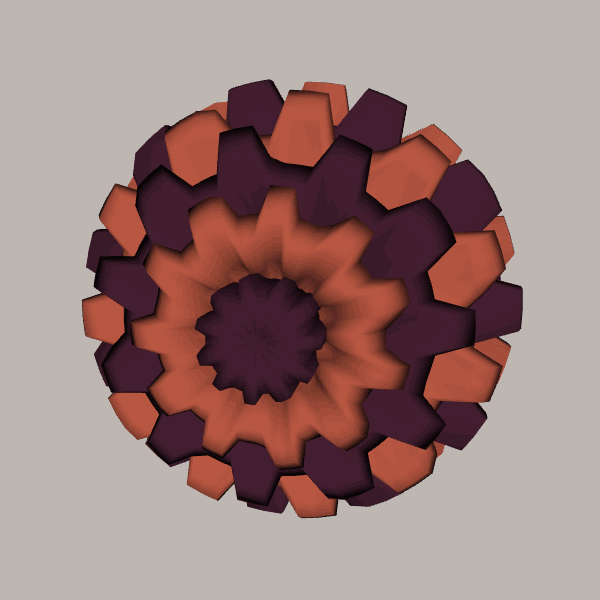
Background: light